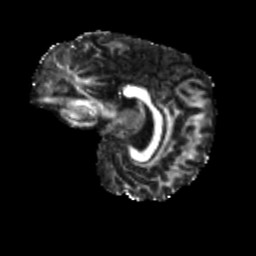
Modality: FA
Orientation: sagittal
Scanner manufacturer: siemens
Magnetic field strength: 3 T
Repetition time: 4 s
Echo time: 0.0594 s